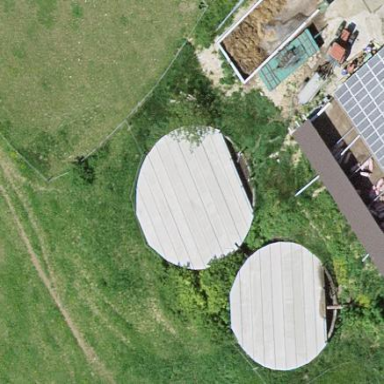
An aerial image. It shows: Storage tank building.